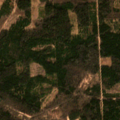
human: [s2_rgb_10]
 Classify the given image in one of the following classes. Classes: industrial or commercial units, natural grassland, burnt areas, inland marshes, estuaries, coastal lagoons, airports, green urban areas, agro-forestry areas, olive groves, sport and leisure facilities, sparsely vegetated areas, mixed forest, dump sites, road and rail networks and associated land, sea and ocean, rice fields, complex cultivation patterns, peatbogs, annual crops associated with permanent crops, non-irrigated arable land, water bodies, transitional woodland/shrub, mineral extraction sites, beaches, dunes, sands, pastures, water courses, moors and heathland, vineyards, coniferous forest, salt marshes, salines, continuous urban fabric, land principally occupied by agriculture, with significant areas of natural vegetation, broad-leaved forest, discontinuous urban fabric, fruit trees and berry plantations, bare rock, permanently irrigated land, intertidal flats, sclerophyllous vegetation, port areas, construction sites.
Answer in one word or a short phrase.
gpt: coniferous forest, transitional woodland/shrub